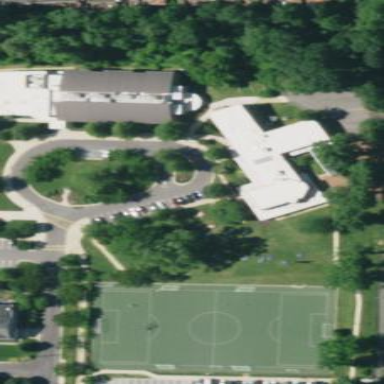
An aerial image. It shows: School building.